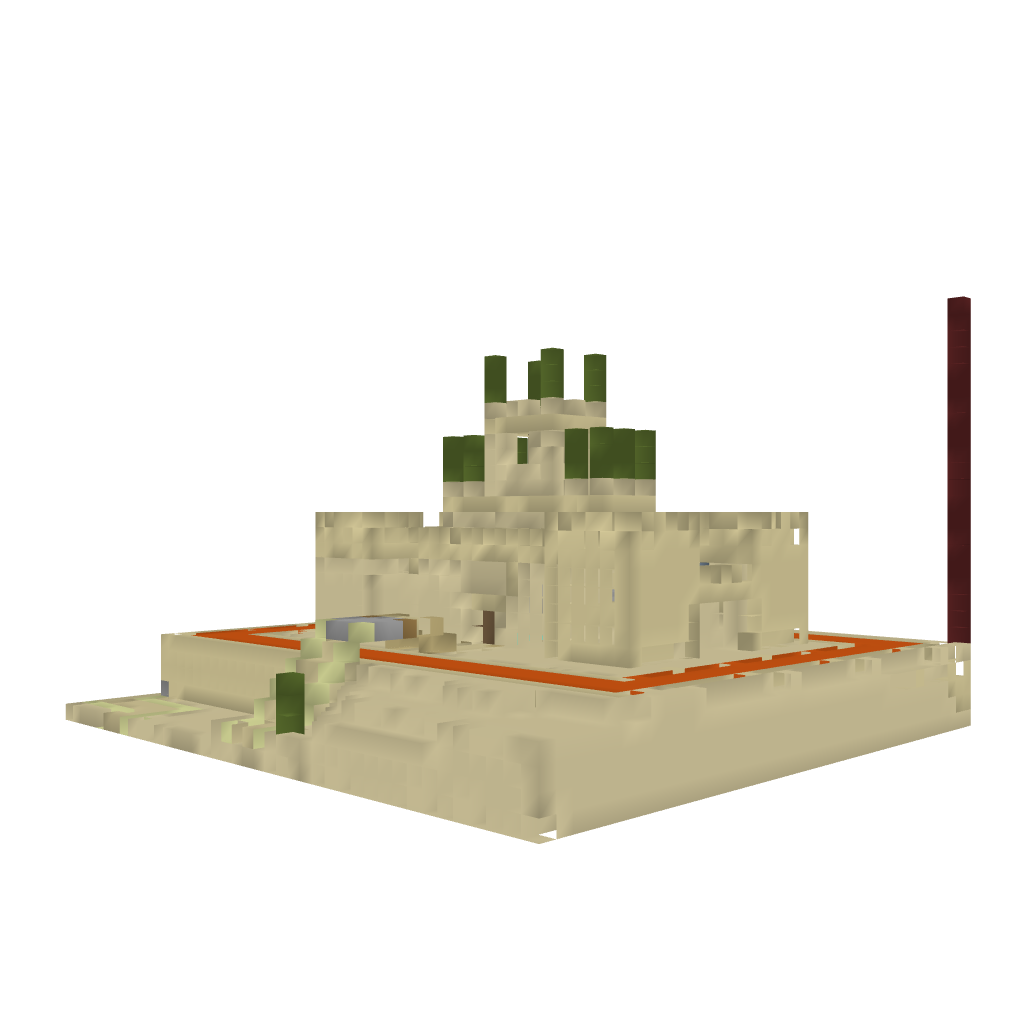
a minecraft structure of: sand castle